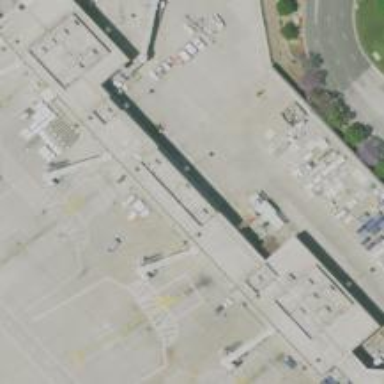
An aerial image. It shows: Airport gate.